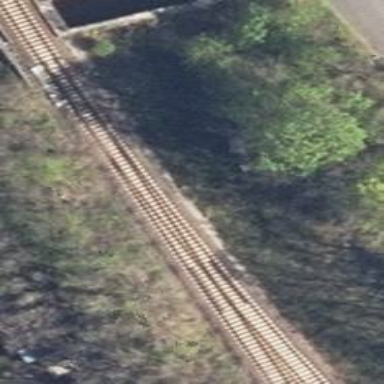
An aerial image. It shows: Railway switch.